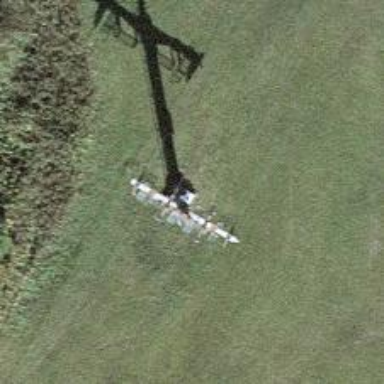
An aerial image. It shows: Pylon for aerialway.